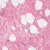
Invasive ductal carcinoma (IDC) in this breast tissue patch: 0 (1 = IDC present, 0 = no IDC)